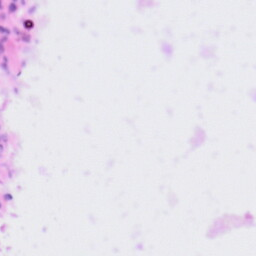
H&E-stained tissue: Tonsil